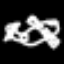
Label: airplane